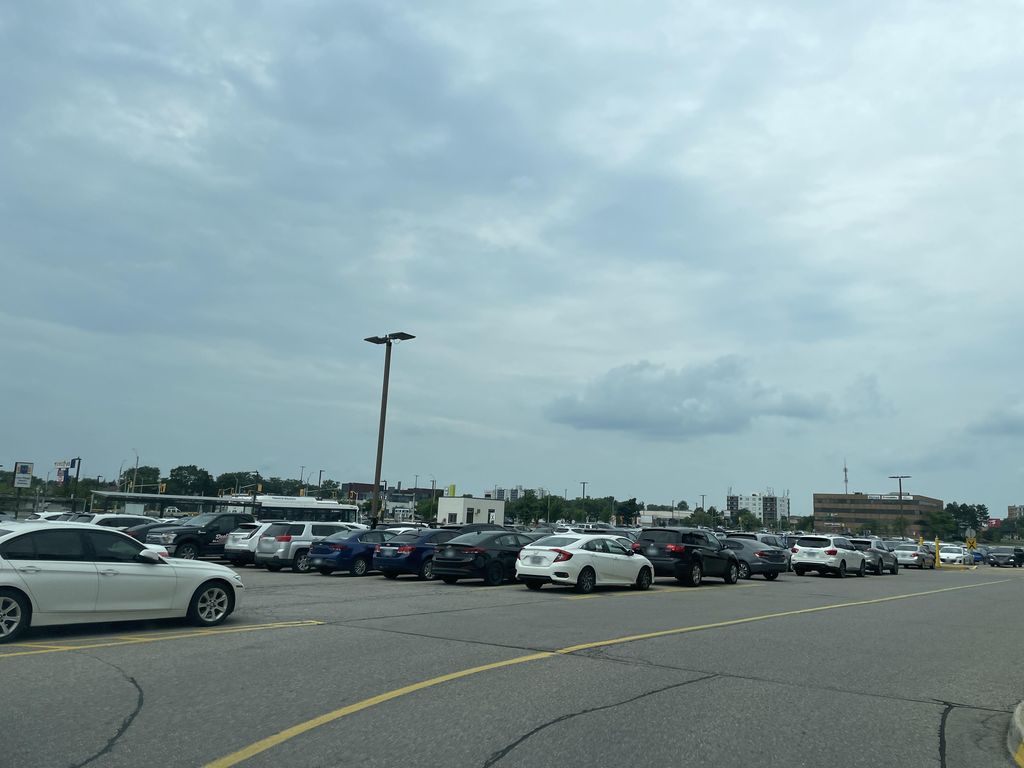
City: hamilton